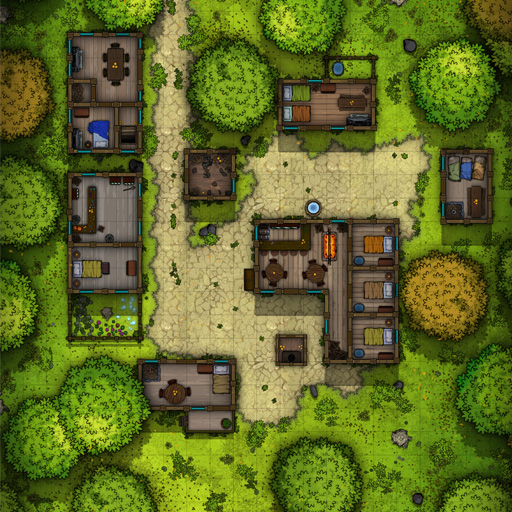
A D&D Grid Map houses town trees interiors beds tables (Forest Village Map)